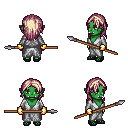
a pixel art fantasy rpg character, female body template, orc, green skin, white robe, magenta pants, white blonde long hairstyle, gold gloves, ghillies, spear, four views (front, back, left, right), 2x2 character sprite sheet, small pixel art, hard edges, no anti-aliasing